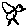
Label: bird